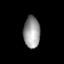
Tissue: lung
Cell type: Fibroblasts
Senescence score: 0.648
Nuclear area (px): 511
Mean DAPI intensity: 152.701